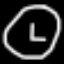
Label: clock